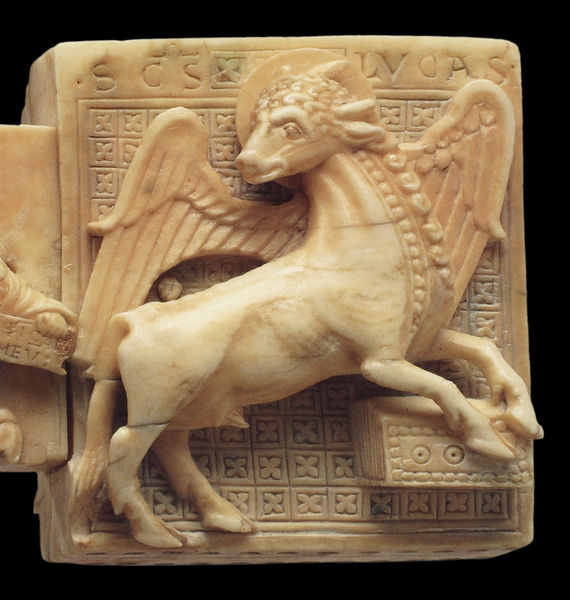
Titel: The Cloisters Cross (Klosterkreuz) , Kreuz aus Bury St. Edmunds
Institution: New York, The Metropolitan Museum of  Art
Schlagwörter: flügel, weiß, gelb, ausschnitt, holz, marmor, symbol, beige, muster, ornament, augen, federn, johannes, stein, locken, pferd, engel, skulptur, hufe, mähne, schwanz, schweif, relief, schrift, kuh, detail, inschrift, ornamente, penis, kreuz, text, hufen, schnitzerei, stück, heiligenschein, männlich, fabelwesen, löwe, hörner, stier, pegasus, drache, geschnitzt, elfenbein, alabaster, latein, markus, retabel, schwant, paarhufer, evangelist, lukas, jade, lucas, o, ornan, ornamw